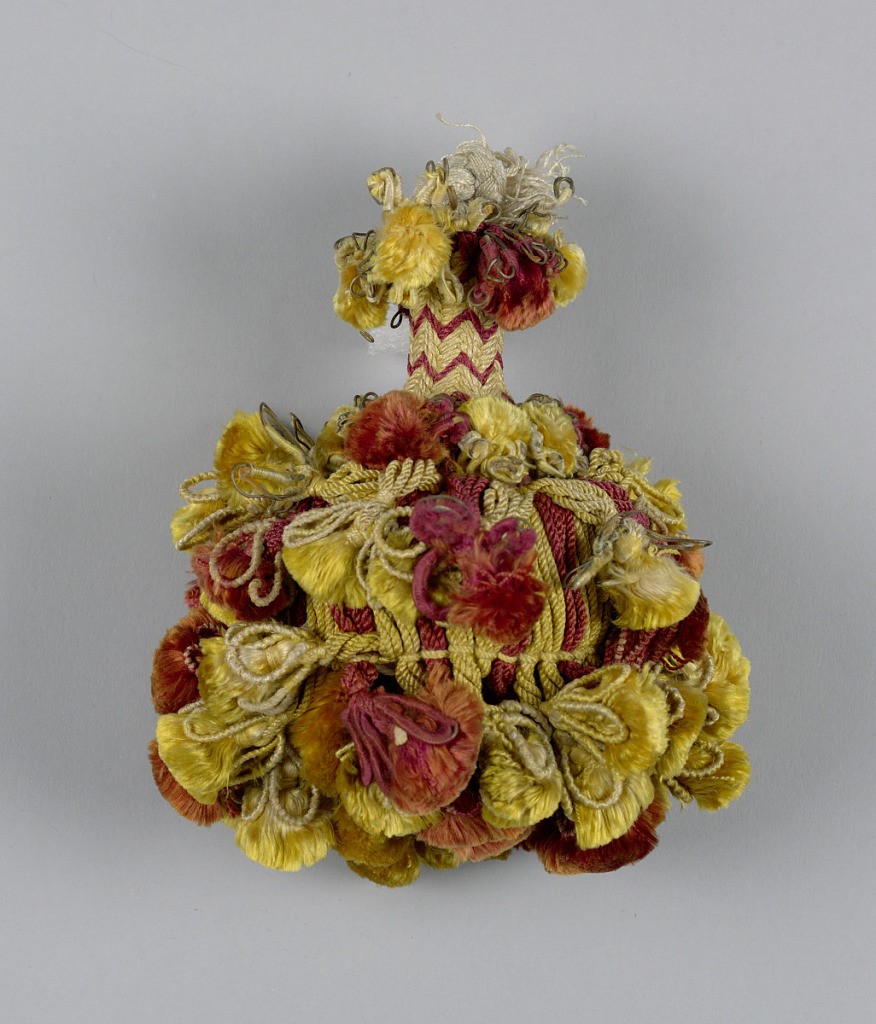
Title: Tassel
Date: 18th century
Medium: silk, copper wire, wooden core, linen
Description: Skirt of red and yellow silk (in two lengths) twisted and looped, each supporting an ornamental tassel. Head is cylindrical broadening toward the base and wrapped in red and yellow silk thread in chevron pattern. Collars of ornamental tassels at the top and bottom. Cord of braided white silk threads.